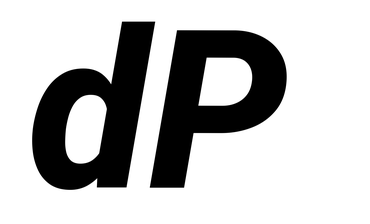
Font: Roboto-Italic_ExtraBold_Italic